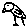
Label: bird